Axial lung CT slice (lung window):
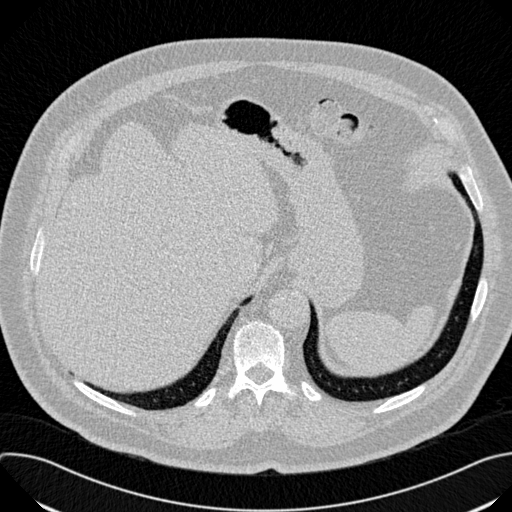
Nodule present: no